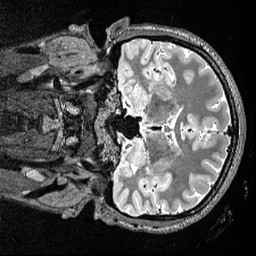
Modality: T2w
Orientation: coronal
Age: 31